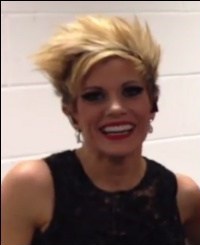
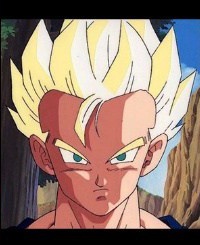
Blend attribute: Spiky Hair
Blending difficulty: Low
Creative potential: Low